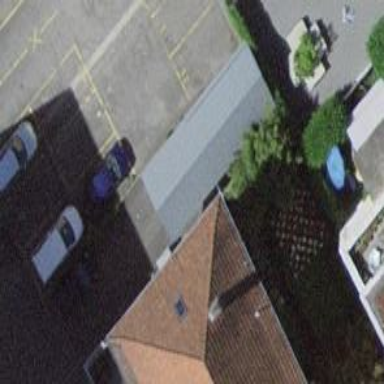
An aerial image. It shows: View of roof of building.